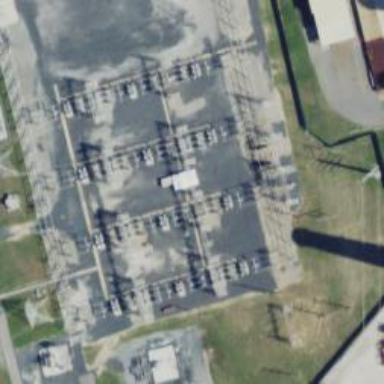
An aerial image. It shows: Switch for power supply.